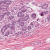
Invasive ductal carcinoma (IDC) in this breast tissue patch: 0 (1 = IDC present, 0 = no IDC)